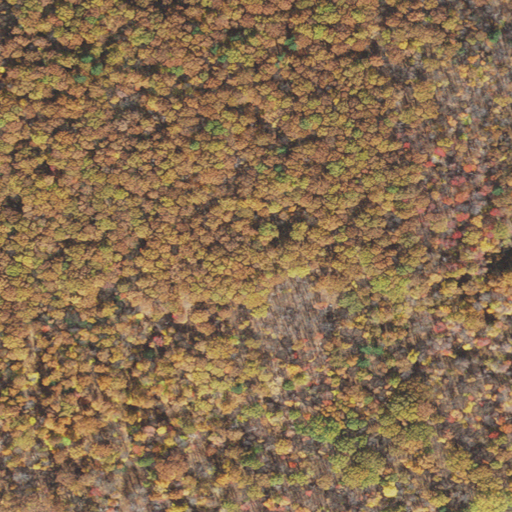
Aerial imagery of mountain in Massachusetts named Lizzie Mountain containing only deciduous forest